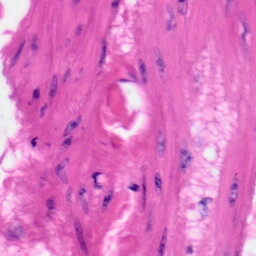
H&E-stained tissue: Skin